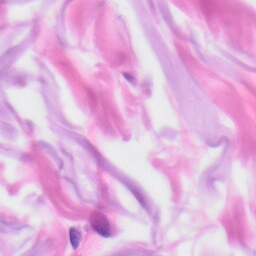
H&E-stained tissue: Skin